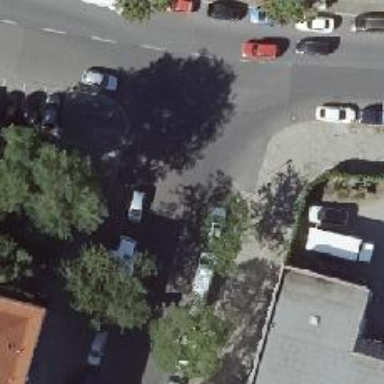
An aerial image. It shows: Unmarked crossing on asphalt footway.